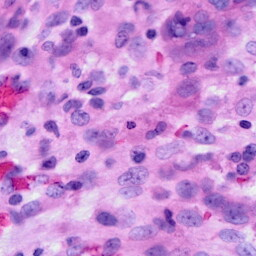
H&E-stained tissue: Ovarian